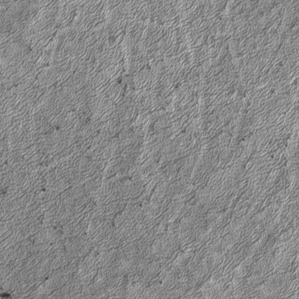
Label: frost